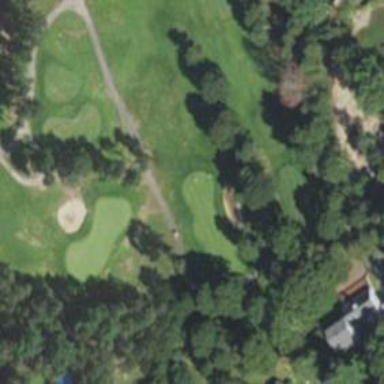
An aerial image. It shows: Golf hole.